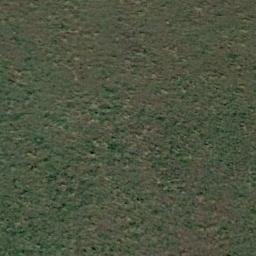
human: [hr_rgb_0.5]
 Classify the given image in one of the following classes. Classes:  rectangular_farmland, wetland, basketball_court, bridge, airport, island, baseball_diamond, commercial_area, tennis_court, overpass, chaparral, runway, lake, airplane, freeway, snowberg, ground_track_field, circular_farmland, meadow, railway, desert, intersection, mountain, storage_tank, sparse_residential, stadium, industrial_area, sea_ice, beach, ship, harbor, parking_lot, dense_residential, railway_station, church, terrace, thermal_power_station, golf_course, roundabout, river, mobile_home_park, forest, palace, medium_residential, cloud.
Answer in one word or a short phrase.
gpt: meadow